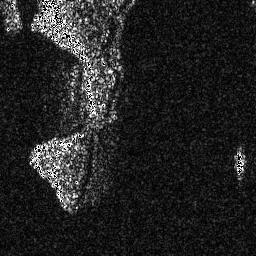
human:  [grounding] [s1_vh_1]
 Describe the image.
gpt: In the satellite image, there is  <ref>1 small ship </ref> <box>[[90, 57, 95, 68, 0]]</box> located at right.